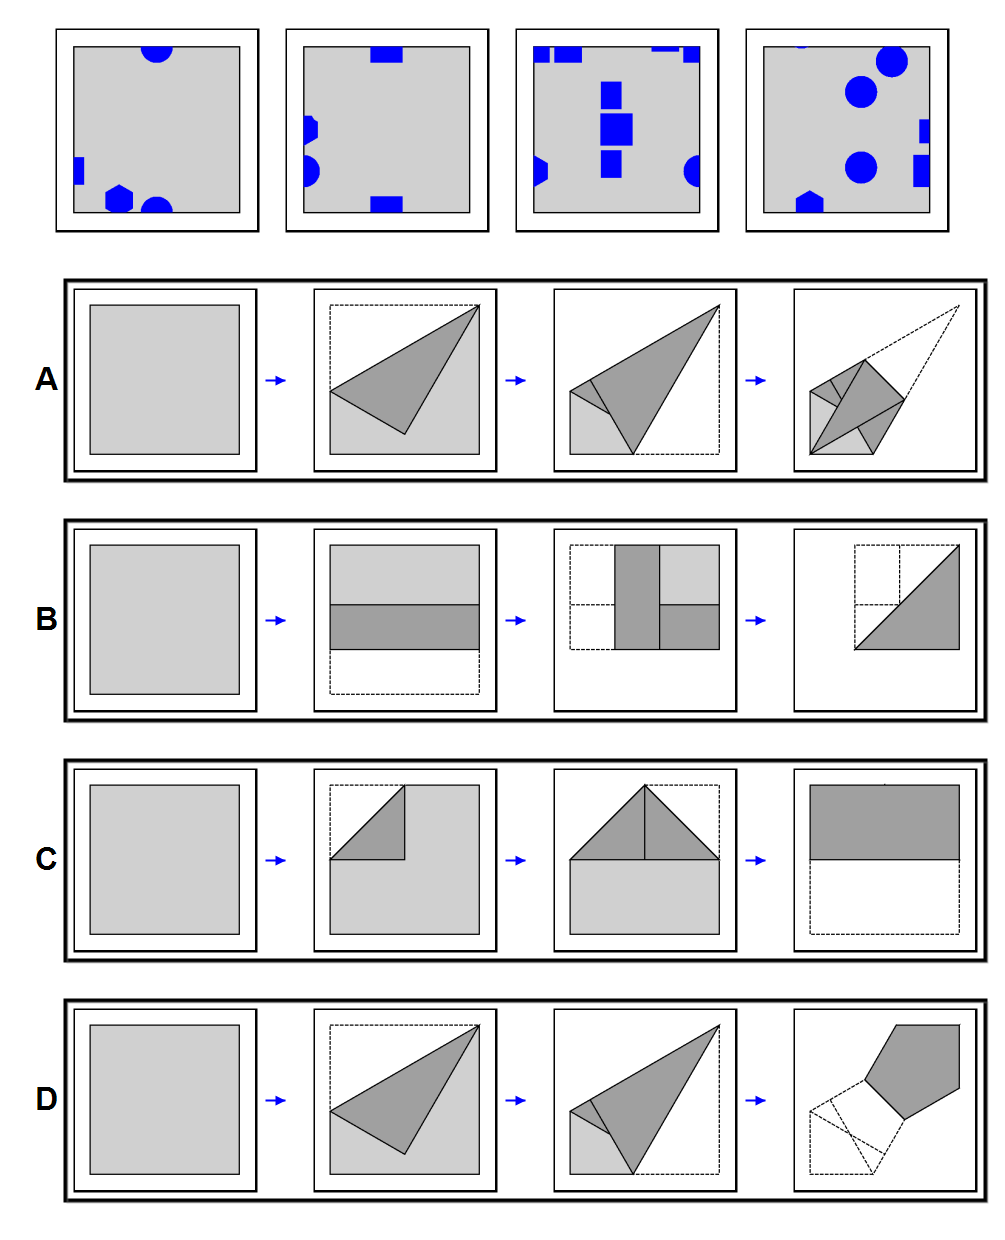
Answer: C